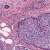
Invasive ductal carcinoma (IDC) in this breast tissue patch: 1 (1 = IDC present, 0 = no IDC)